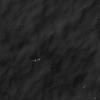
Atmospheric dust classification: not_dusty